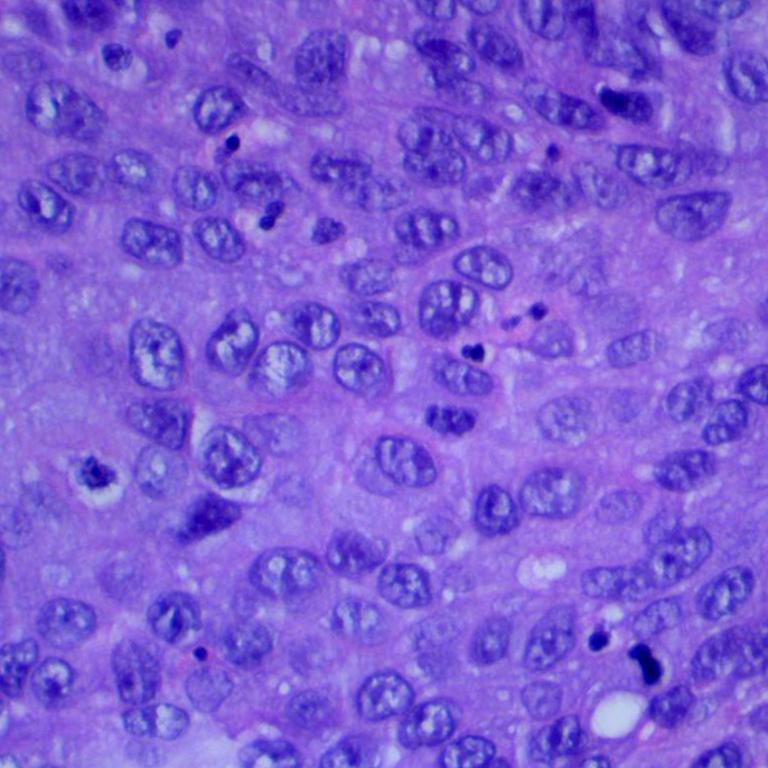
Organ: lung
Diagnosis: squamous carcinomas